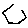
Label: hexagon